Question: I have a GUI composend of a few JPanels. I want to use factory methods for the instantiation of the JPanels. Here a UML diagram showing what I want to do:

Simply put, the factory method needs to use methods from 'JPanel' and 'SimulatorSubscriber', but if the 'createPanel()' method returns a 'JPanel', 'SimulatorFactory' wont be able to call the 'setSimulator(Simulator)' method. Conversly, if it returns a 'SimulatorSubscriber', it wont be able to add the panel to the gui it is making.
My first idea was to use casts........i don't need to elaborate..
Secondly, I thought to do what I drew in the diagram.
Is this good/common practice, and are there alternatives? Maybe my use of the factory method is off too.
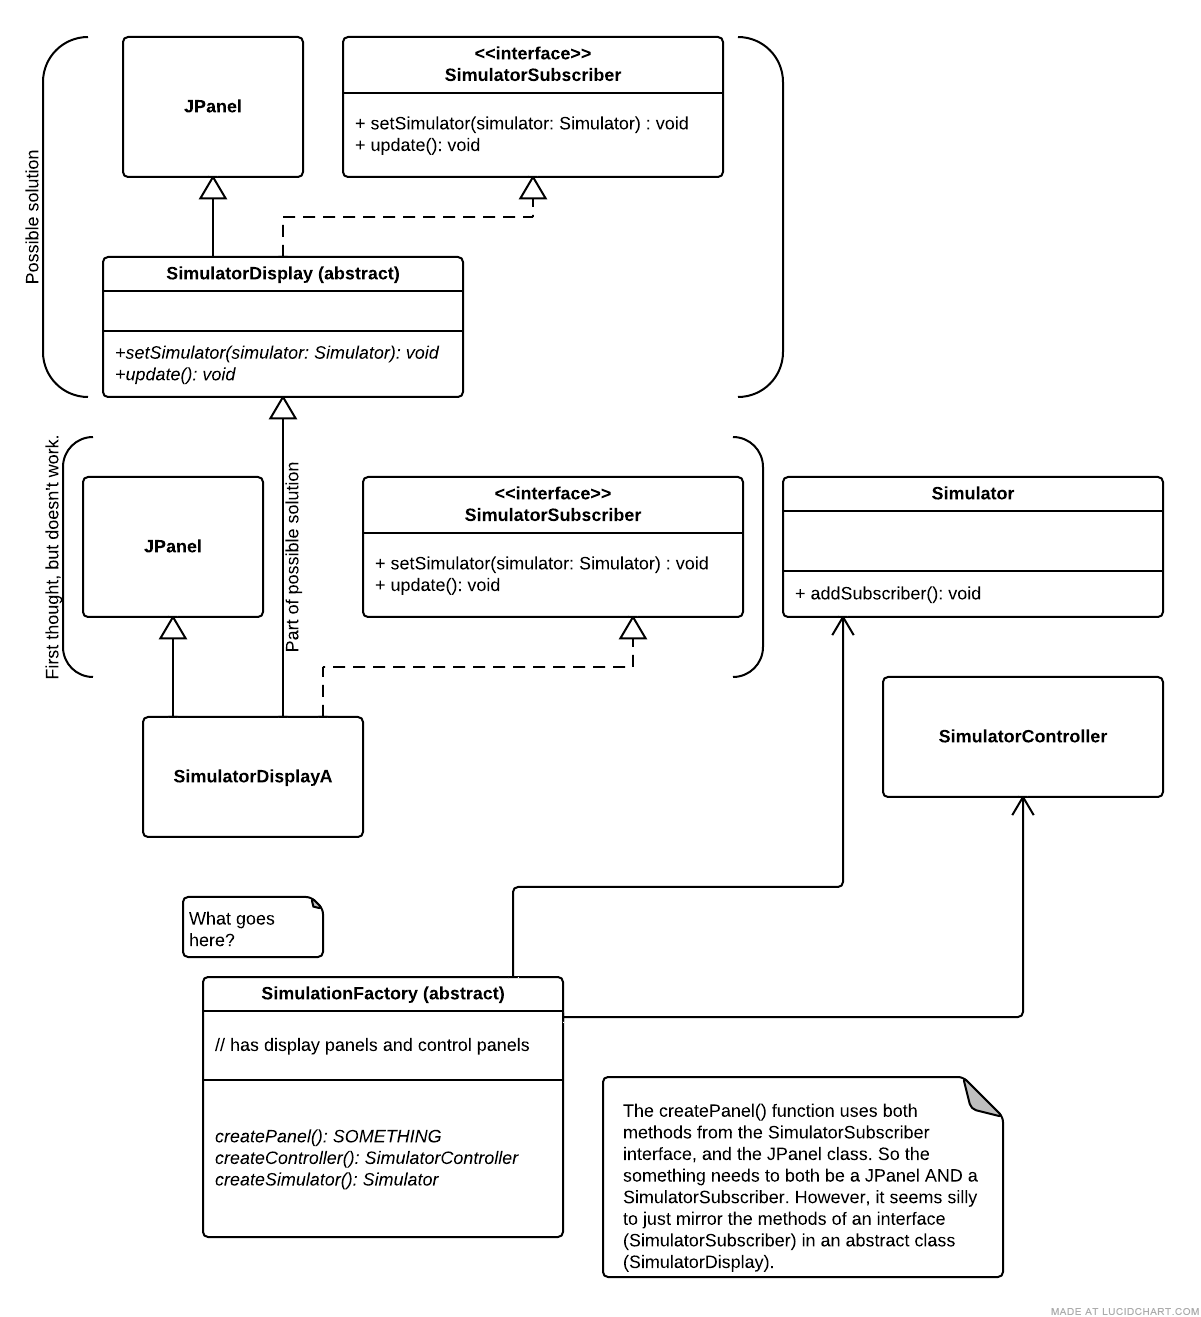
Answer: I would clearly separate model and view.
So the factory can't at the same time create "business/model elements" like a simulator and UI elements like a SimulatorDisplay. So I would use two factories. One for business elements, one for UI elements.
I would avoid to use inheritence to solve every possible problem. So no longer make SimulatorDisplay inherit from JPanel. I would use a JPanel field in SimulatorDisplay and create a 'HasPanel' interface with getPanel() method inside it.
I would not provide directly a complete simulator to the subscribers, but use a real listener mechanism that provide only the public state of the simulator instead of the simulator itself.
In general, don't abuse Abstracts class and inheritence in java (exept maybe from interfaces). You are really limited has java don't support multiple inheritence. But even if it has, most of the time, this is not so usefull.